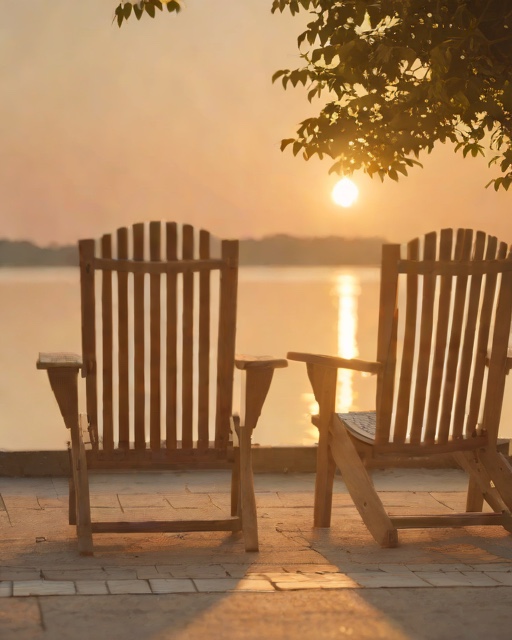
Category: Wedding